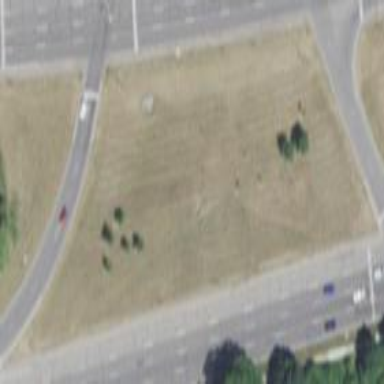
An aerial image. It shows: Grass area with traffic calming island.